Interaction volume radius: 10 \u00c5
Interaction volume height: 15 \u00c5
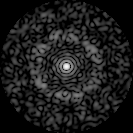
Disorder parameter: 0.8326